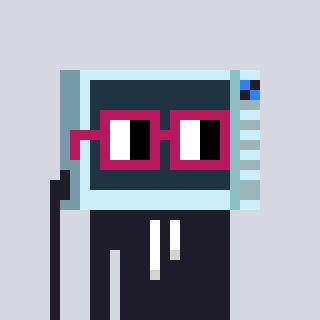
a pixel art character with square dark red glasses, a microwave-shaped head and a grayscale-colored body on a cool background